Question: Hi I want to add more text fields dynamically by button as on mobile, if we are adding contact information, here we can add dynamic text fields.!

Can someone please tell me how to do this?
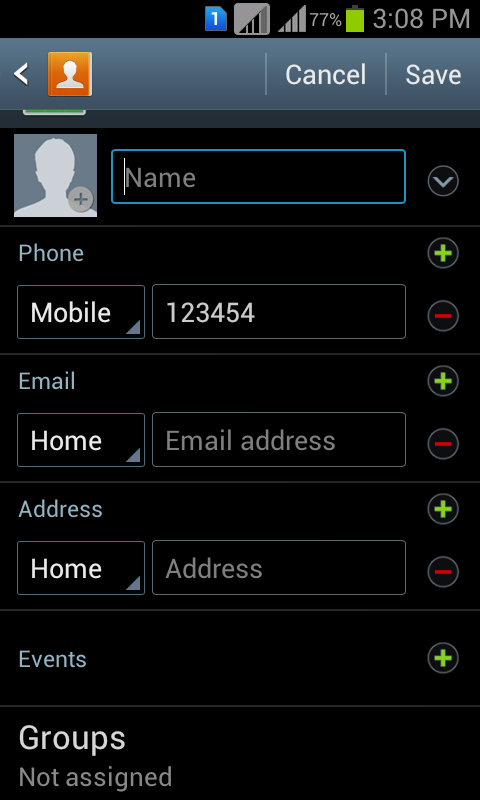
Answer: Create 'EditText' object and add into your 'Layout'. Like
'''
EditText edt=new EditText(context);
'''
then add into your 'View' like
'''
main_layout.addView(edt);
'''
and go to this for more information <URL>